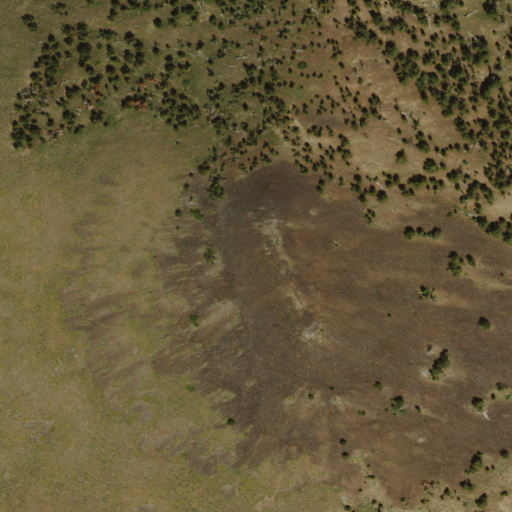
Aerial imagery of mountain in Nevada named Copper Mountain containing evergreen forest and shrub